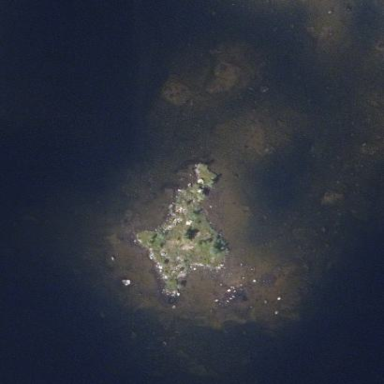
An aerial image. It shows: Islet.